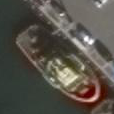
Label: civil